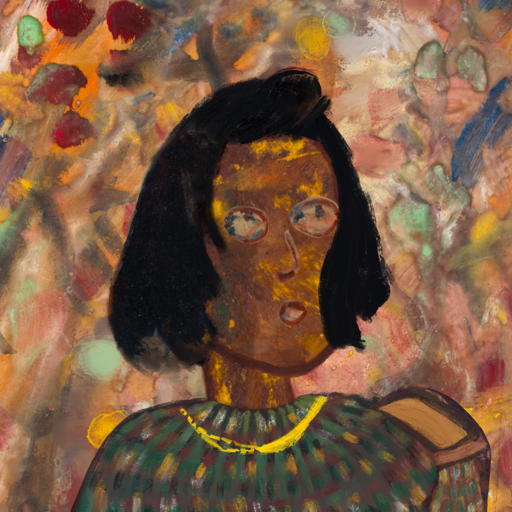
Background: Mother_And_Son_Mother, Head And Neck Side: Comrade, Face Side: Orphan, Bust: After_Raid, Hair Side: Mosgoul, Head Accessory: Blank, Second Necklace: Blank, Necklace: Irani_1, Baby: Blank